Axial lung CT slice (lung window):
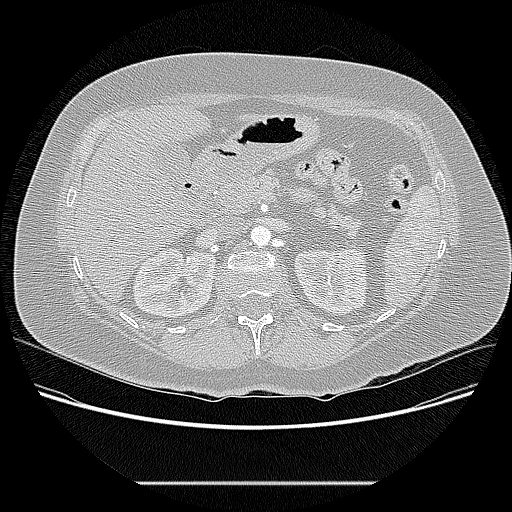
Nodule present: no